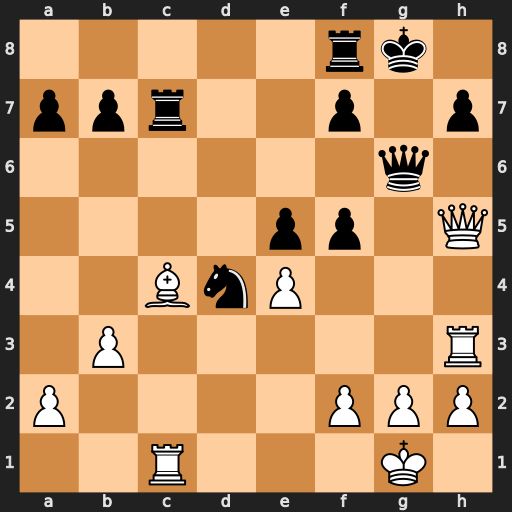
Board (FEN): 5rk1/ppr2p1p/6q1/4pp1Q/2BnP3/1P5R/P4PPP/2R3K1
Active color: w
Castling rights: -
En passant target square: -
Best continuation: Rg3 Kh8 Rxg6